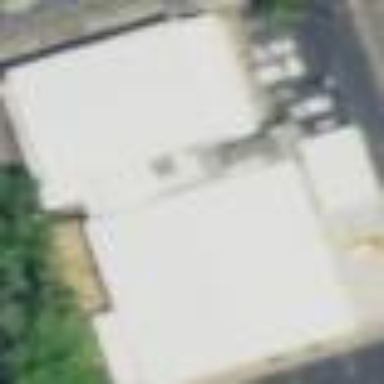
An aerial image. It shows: Commercial building.